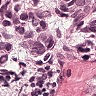
Metastatic tissue present: yes